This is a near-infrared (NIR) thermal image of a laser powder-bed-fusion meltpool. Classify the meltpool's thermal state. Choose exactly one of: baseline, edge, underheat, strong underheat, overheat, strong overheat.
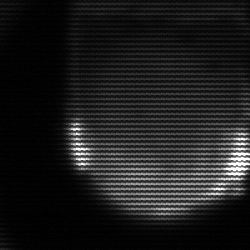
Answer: edge